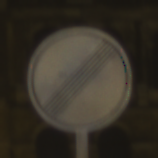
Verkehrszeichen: EndeSaemtlicherBegrenzungen
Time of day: Night
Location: Outdoor (Urban)
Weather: Overcast
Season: NotSpecified
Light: Artificial